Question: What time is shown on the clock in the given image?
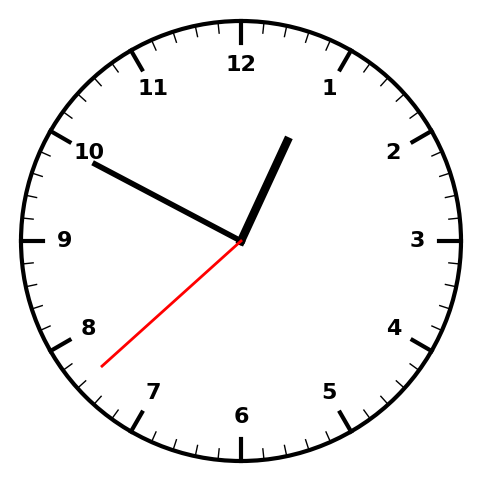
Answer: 12:49:38